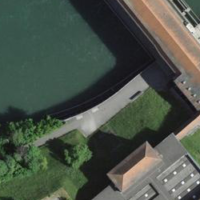
EUNIS habitat code: 55
Species observed at this site:
Chroicocephalus ridibundus
Tachymarptis melba